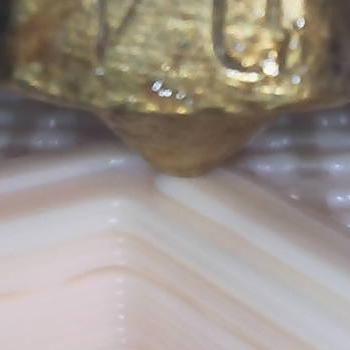
Flow rate: 212%